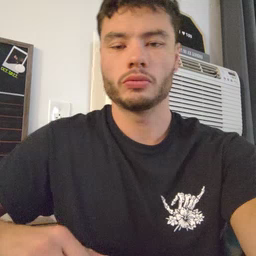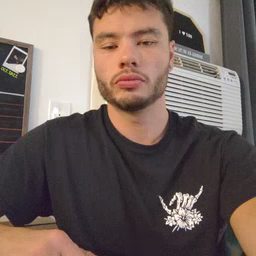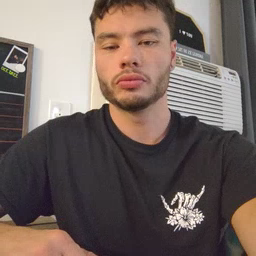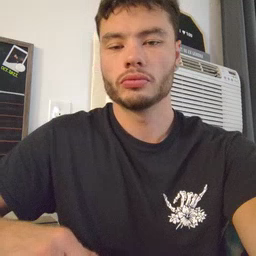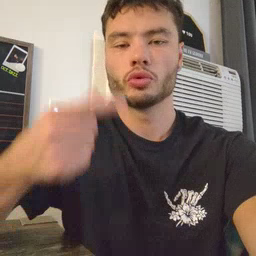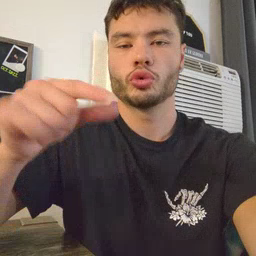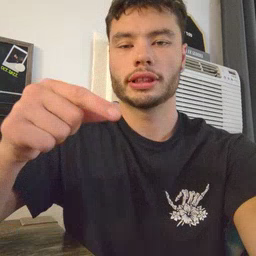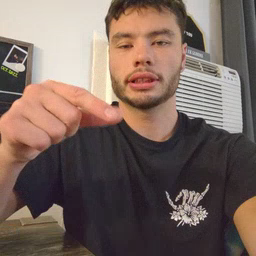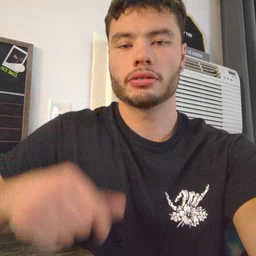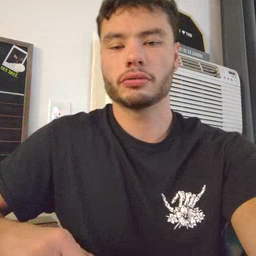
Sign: green